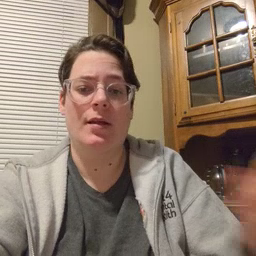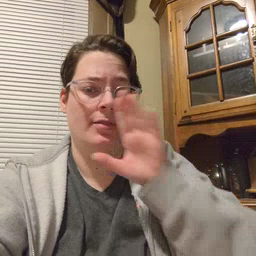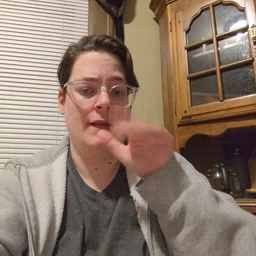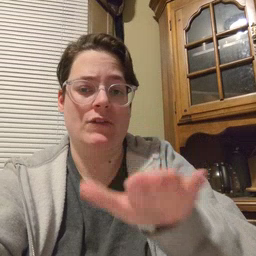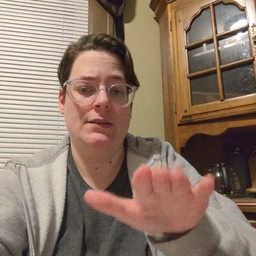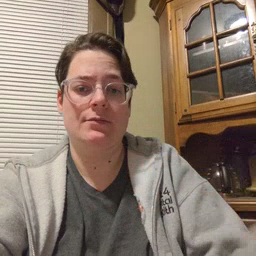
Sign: elephant